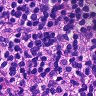
Metastatic tissue present: no